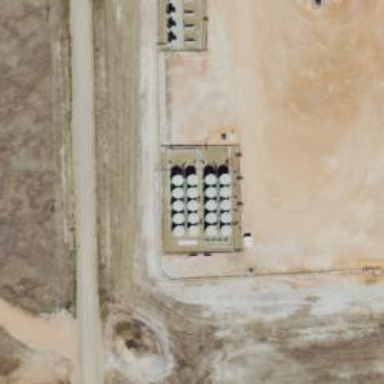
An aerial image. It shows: Storage tank with man-made structure.